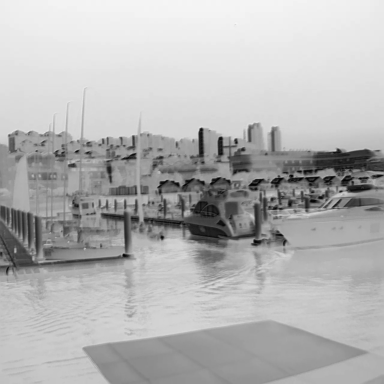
There are two sailboats in the infrared image.